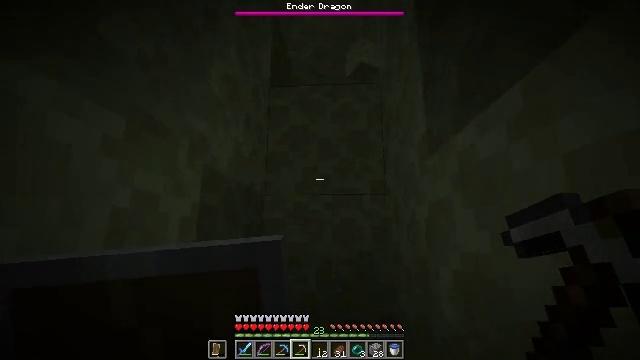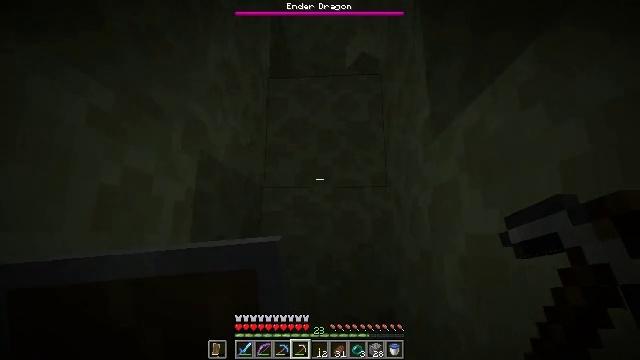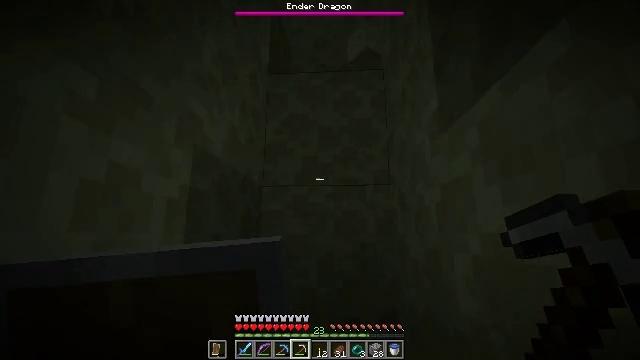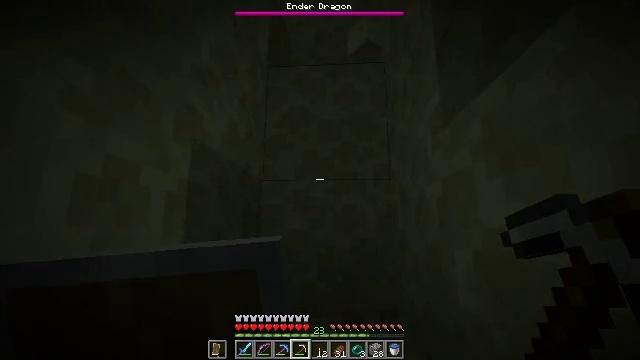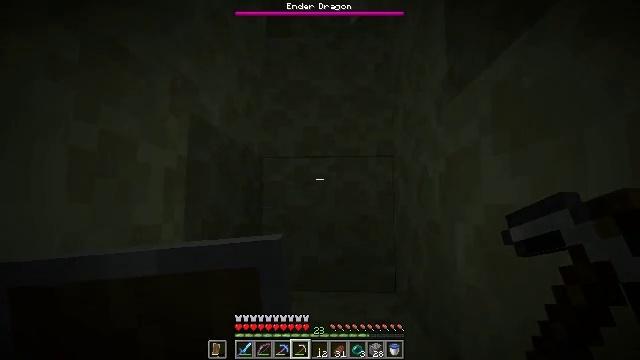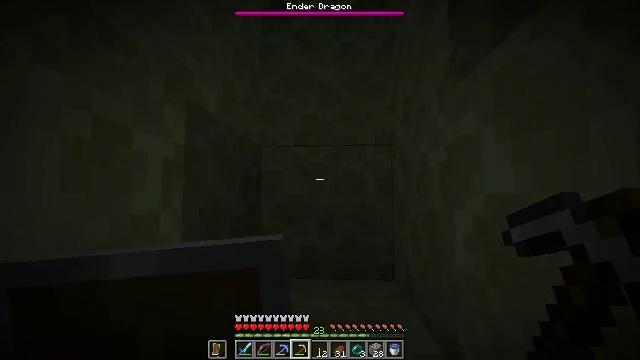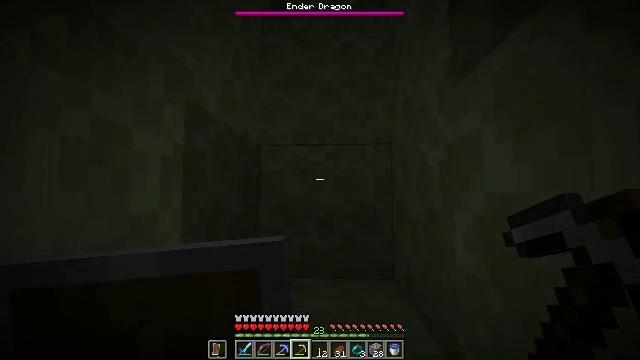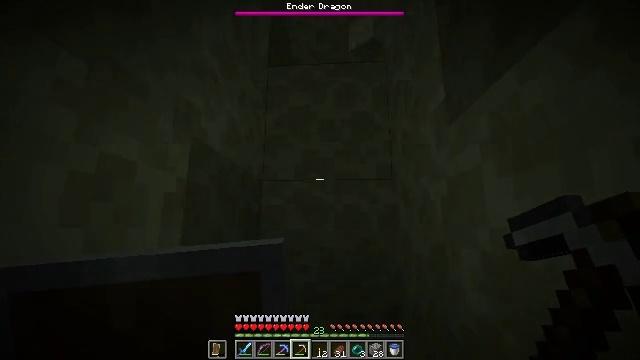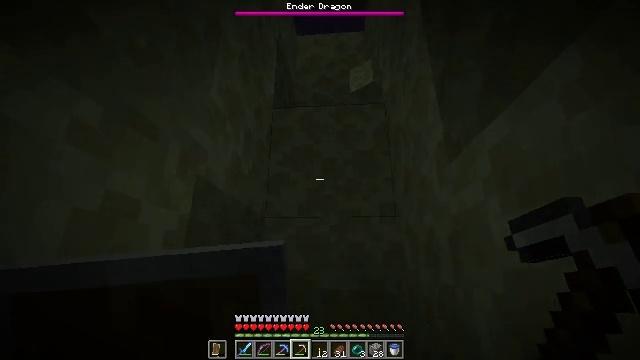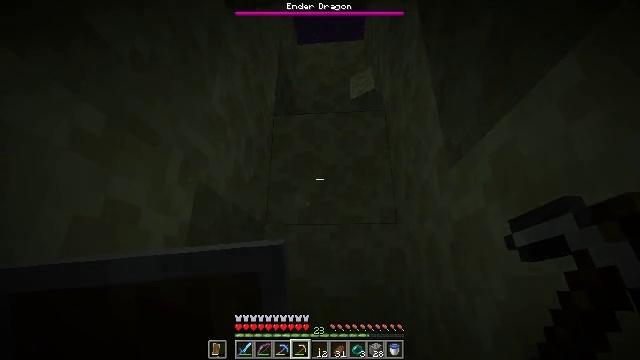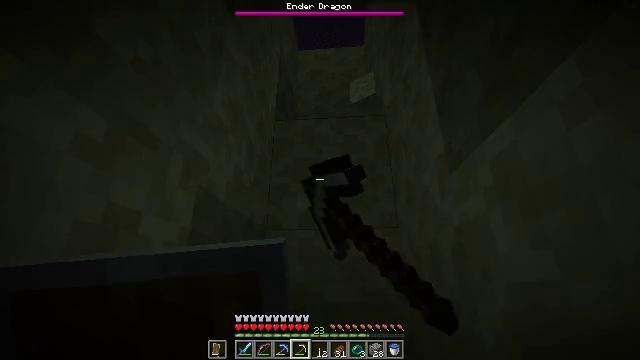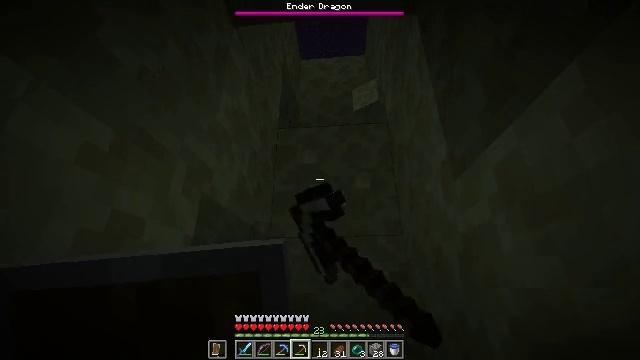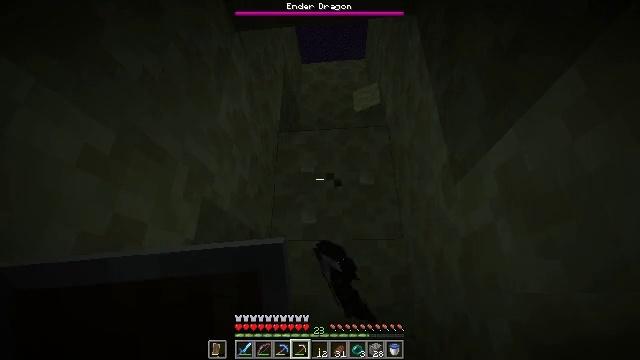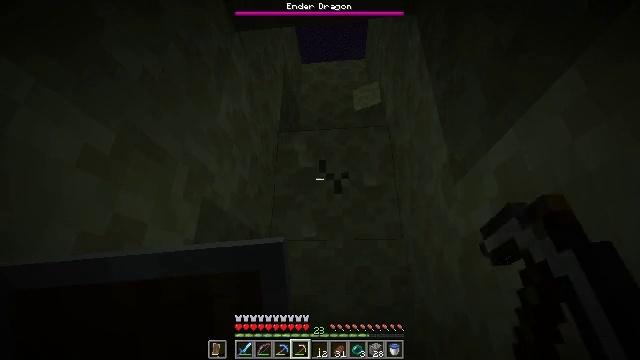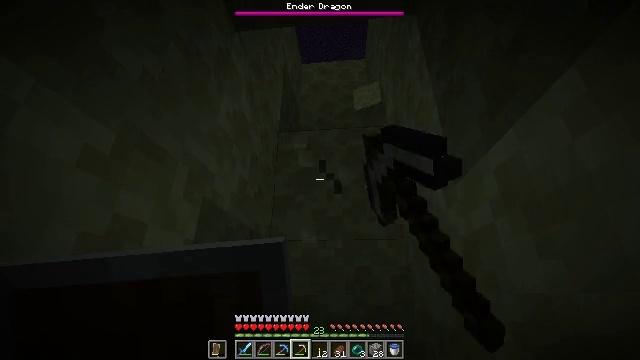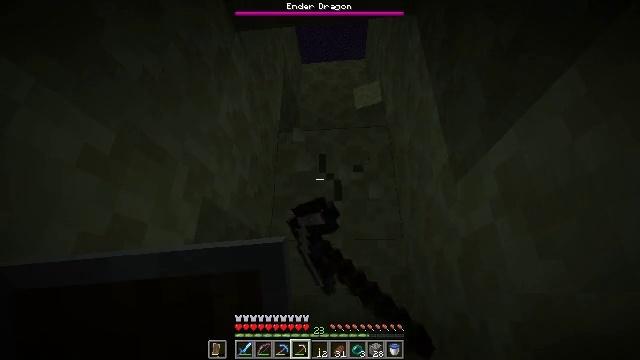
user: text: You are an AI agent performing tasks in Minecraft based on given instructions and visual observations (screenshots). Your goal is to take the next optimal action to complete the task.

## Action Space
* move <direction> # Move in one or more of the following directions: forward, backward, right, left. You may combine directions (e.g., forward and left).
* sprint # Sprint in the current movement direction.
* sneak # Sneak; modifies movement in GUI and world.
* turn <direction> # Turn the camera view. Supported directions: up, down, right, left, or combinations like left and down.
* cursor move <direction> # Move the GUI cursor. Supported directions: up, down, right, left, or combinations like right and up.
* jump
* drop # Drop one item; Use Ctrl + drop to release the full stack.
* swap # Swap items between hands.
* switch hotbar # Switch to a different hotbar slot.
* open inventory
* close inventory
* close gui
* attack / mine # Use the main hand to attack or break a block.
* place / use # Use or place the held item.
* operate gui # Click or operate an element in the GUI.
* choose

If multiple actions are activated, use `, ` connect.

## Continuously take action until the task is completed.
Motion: motion action
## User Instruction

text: Extract end stone with a pickaxe.
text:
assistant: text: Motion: no_op
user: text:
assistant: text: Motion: no_op
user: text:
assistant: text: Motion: turn down
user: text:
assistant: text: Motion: turn down
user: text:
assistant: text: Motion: turn down
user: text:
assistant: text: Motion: no_op
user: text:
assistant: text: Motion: turn up
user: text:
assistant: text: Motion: turn up
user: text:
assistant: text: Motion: turn up, attack / mine
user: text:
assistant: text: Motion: turn up, attack / mine
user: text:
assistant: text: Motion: turn up, attack / mine
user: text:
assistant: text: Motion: attack / mine
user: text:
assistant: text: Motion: attack / mine
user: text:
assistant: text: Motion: attack / mine
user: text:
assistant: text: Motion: attack / mine
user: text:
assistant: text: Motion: attack / mine
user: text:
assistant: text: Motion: attack / mine
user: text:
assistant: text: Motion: attack / mine
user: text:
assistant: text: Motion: attack / mine
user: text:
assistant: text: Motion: attack / mine
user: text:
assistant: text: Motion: attack / mine
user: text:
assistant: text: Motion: attack / mine
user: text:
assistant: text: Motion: attack / mine
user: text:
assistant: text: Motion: attack / mine
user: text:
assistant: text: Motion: attack / mine
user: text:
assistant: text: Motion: attack / mine
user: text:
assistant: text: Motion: attack / mine
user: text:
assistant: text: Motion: attack / mine
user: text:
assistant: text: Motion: attack / mine
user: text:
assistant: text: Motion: attack / mine